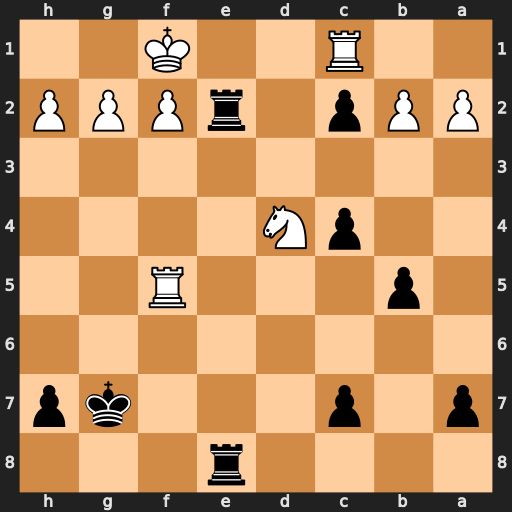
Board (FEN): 4r3/p1p3kp/8/1p3R2/2pN4/8/PPp1rPPP/2R2K2
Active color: b
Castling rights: -
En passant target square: -
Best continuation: Re1+ Rxe1 Rxe1+ Kxe1 c1=Q+